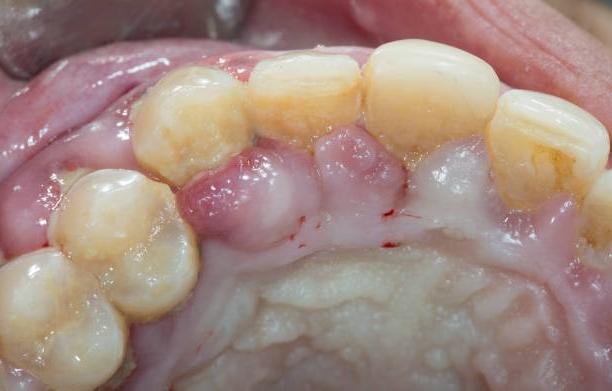
Condition: Gingivitis